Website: crate-barrel
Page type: receipt
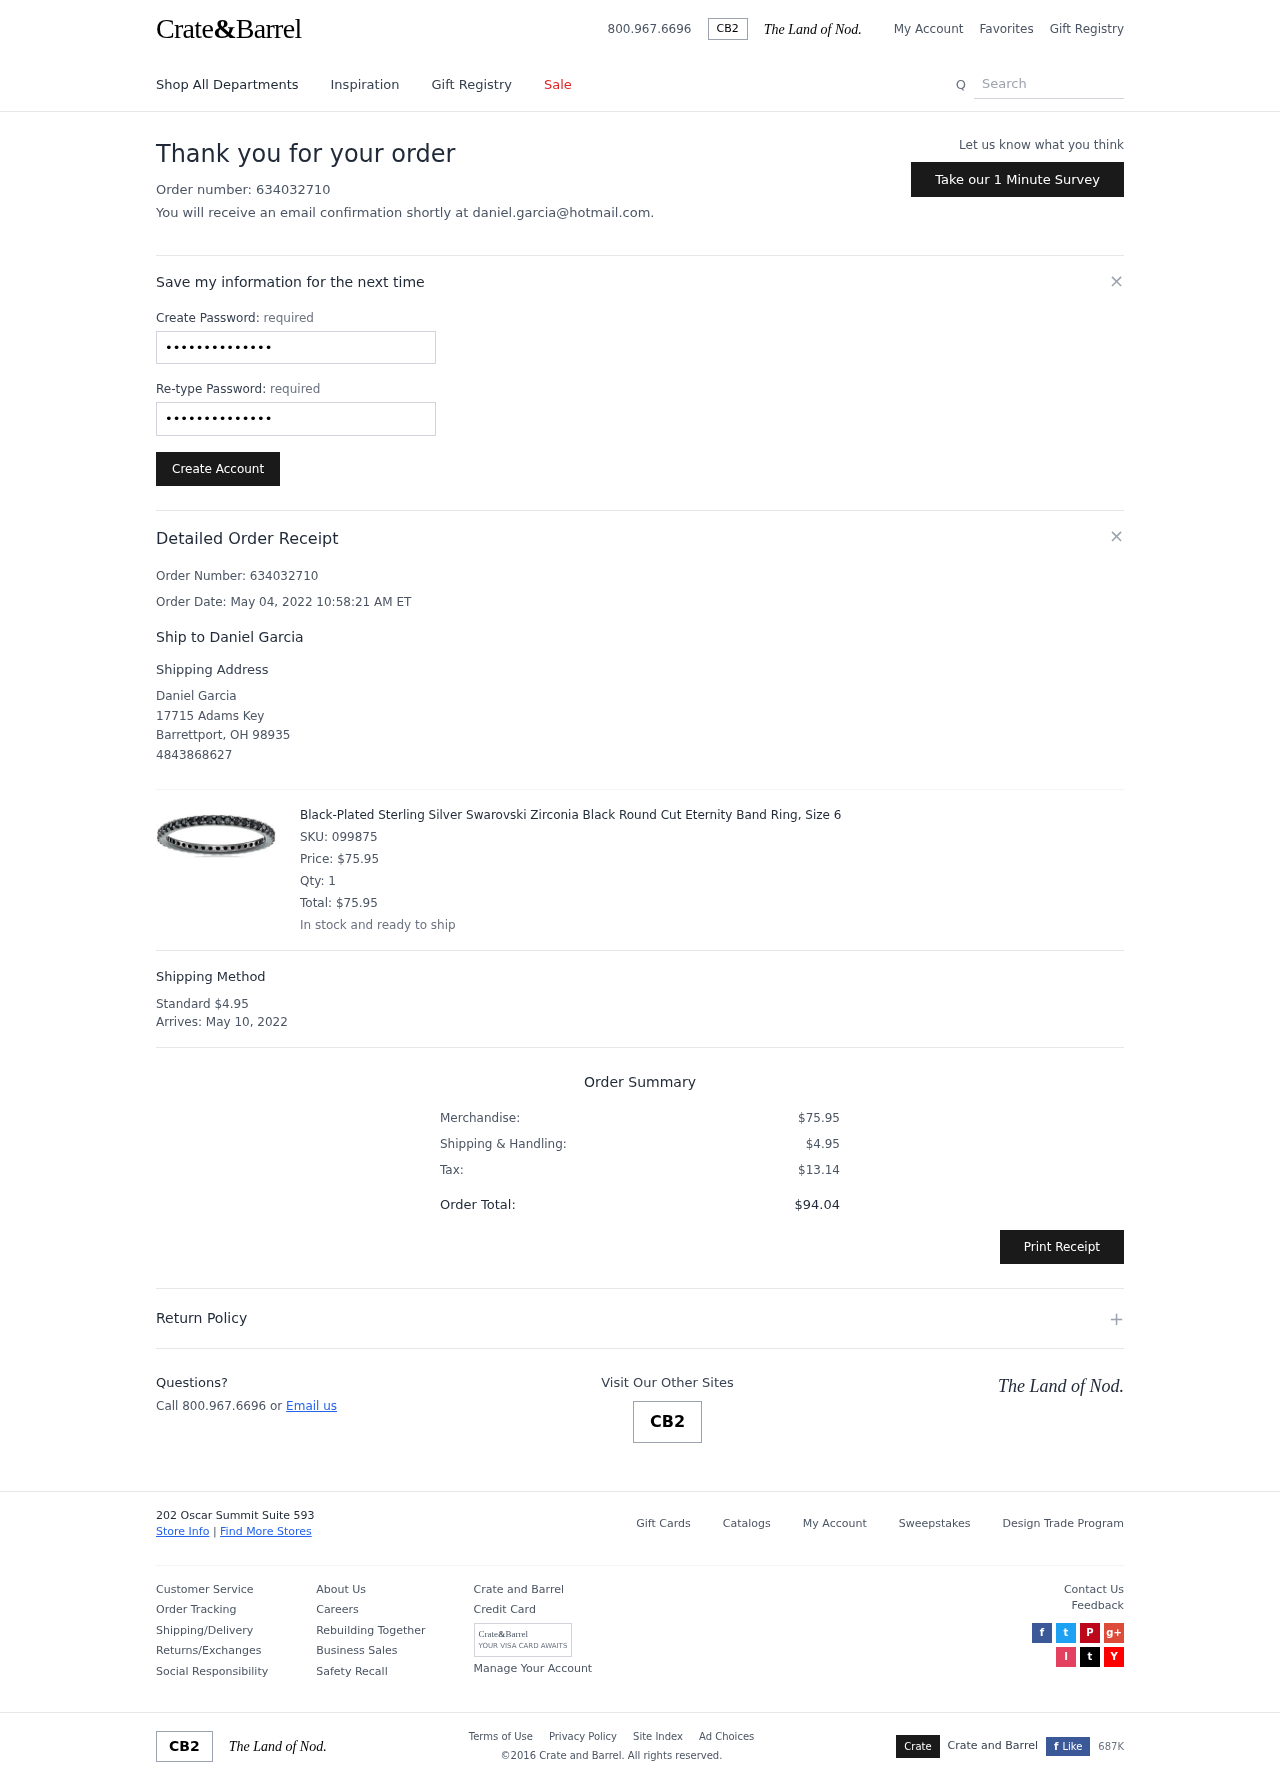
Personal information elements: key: PII_CITY
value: Barrettport
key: PII_EMAIL
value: daniel.garcia@hotmail.com
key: PII_FULLNAME
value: Daniel Garcia
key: PII_FULLNAME
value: Ship to Daniel Garcia
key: PII_PHONE
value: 4843868627
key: PII_POSTCODE
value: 98935
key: PII_STATE_ABBR
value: OH
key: PII_STREET
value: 17715 Adams Key
Product elements: key: PRODUCT1_NAME
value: Black-Plated Sterling Silver Swarovski Zirconia Black Round Cut Eternity Band Ring, Size 6
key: PRODUCT1_PRICE
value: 75.95
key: PRODUCT1_QUANTITY
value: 1
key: PRODUCT1_SKU
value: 099875
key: PRODUCT1_TOTAL
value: $75.95
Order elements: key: ORDER_ID
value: Order Number: 634032710
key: ORDER_ID
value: Order number: 634032710
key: ORDER_DATE
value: Order Date: May 04, 2022 10:58:21 AM ET
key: ORDER_SHIPPING_COST
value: $4.95
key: ORDER_DELIVERY_DATE
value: May 10, 2022
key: ORDER_SUBTOTAL
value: $75.95
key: ORDER_TAX
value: $13.14
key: ORDER_TOTAL
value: $94.04
Search elements: key: HEADER_SEARCH
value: Search